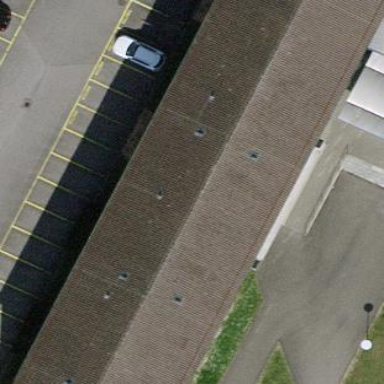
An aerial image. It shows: School building.